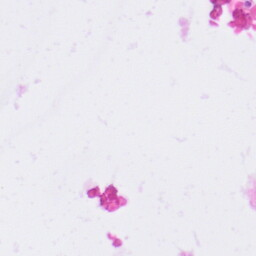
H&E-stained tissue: Pancreatic